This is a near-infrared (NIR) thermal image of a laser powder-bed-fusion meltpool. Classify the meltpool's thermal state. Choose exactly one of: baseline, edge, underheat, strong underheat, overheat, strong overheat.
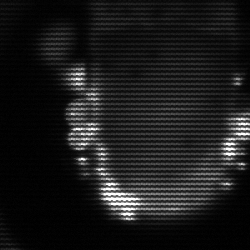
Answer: baseline